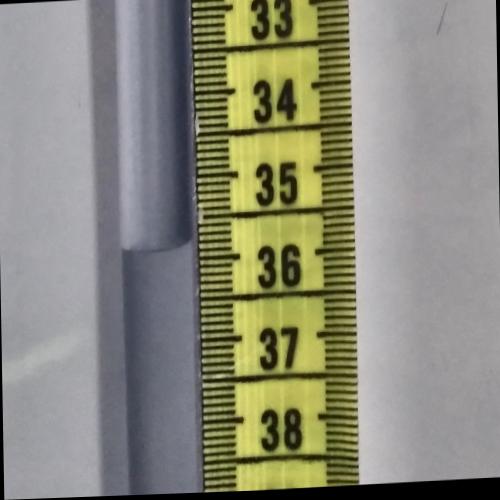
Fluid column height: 35.8 cm